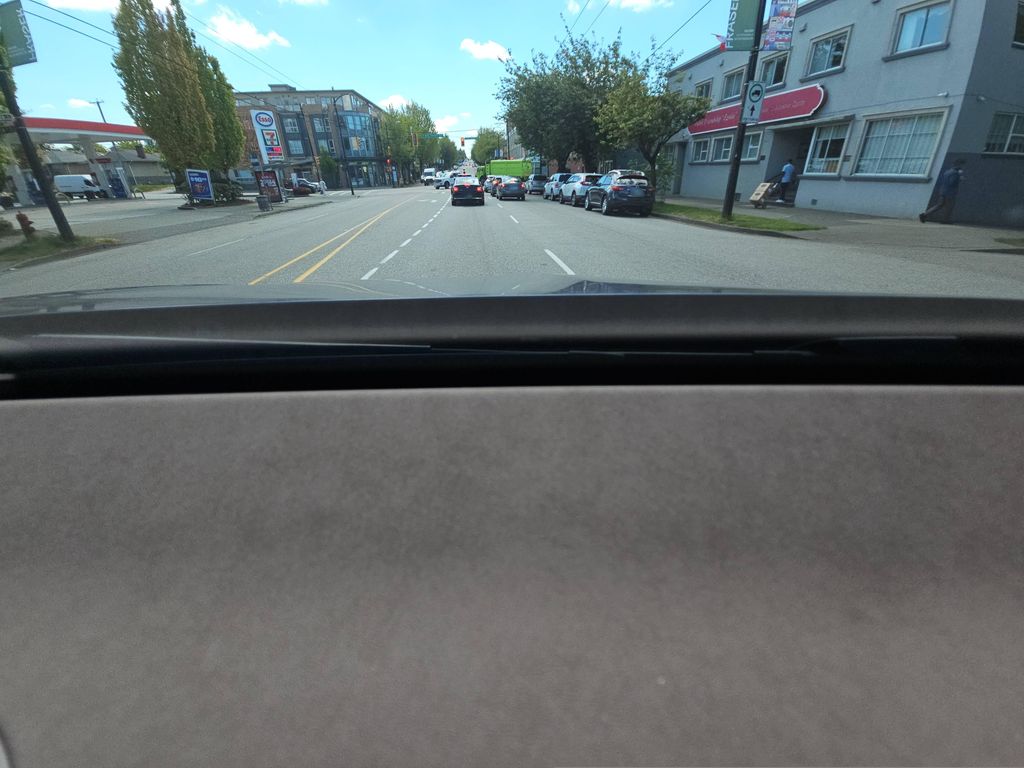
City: vancouver